Question: I hope someone can help me out with a Bootstrap 3 problem I am experiencing.
A screenshot explains the problem way better, than I can explain in English. So, please, see below.

As you can see I have 2 columns on the left side and 1 on the right together with the Bootstrap carousel. But the problem is, I am getting empty (white) space under the left column.
I would like the right column + carousel match the left columns in height. So everything is aligned. The left columns have the correct height (there is already text content in them in my real design). I think this should be possible, but I have no clue on how to achieve this.
I tried several weird things myself, though it works for one browser, it obviously doesn't work for the other. So I am looking for a solution for this. I think it's possible by making some changes to the carousel?
Since this is only a (small) part of the full website I am working on, I will paste the necessary code. Maybe someone can take a look and come up with a solution or idea?
(please ignore the inline stuff, I am still testing some stuff before I add classes to them)
Partial HTML code:
'''
<div class="row clearfix no-gutter">
<div class="col-md-7 column">
<div class="row clearfix">
<div class="col-md-12 column">
<div class="box-contents fontsize938">
<div style="float:right;font-size:0.938em;padding-top:10px;color:#777;">subtitleright</div>
<img src="images/mini_logo.png" width="21" height="22" class="minilogo" alt=""/><h4>Header</h4>
<div class="multiColumn">
<ul class="webss">
<li><span class="glyphicon glyphicon-play smallglyph" aria-hidden="true"></span> Ipsum Lorem stuff</li>
<li><span class="glyphicon glyphicon-play smallglyph" aria-hidden="true"></span> Ipsum Lorem stuff</li>
<li><span class="glyphicon glyphicon-play smallglyph" aria-hidden="true"></span> Ipsum Lorem stuff</li>
<li><span class="glyphicon glyphicon-play smallglyph" aria-hidden="true"></span> Ipsum Lorem stuff</li>
<li><span class="glyphicon glyphicon-play smallglyph" aria-hidden="true"></span> Ipsum Lorem stuff</li>
<li><span class="glyphicon glyphicon-play smallglyph" aria-hidden="true"></span> Ipsum Lorem stuff</li>
<li><span class="glyphicon glyphicon-play smallglyph" aria-hidden="true"></span> Ipsum Lorem stuff</li>
<li><span class="glyphicon glyphicon-play smallglyph" aria-hidden="true"></span> Ipsum Lorem stuff</li>
<li><span class="glyphicon glyphicon-play smallglyph" aria-hidden="true"></span> Ipsum Lorem stuff</li>
<li><span class="glyphicon glyphicon-play smallglyph" aria-hidden="true"></span> Ipsum Lorem stuff</li>
</ul>
</div>
<div style="height:22px;padding:2px 8px 0 7px;">
<div style="float:left;"><a class="weblink" href="info.php" title="Ipsum Lorem stuff" target="_parent"><span class="glyphicon glyphicon-info-sign" aria-hidden="true"></span>&nbsp; Ipsum Lorem stuff</a></div>
<div style="float:right;"><a class="weblink" href="best.php" title="Ipsum Lorem stuff" target="_parent"><span class="glyphicon glyphicon-shopping-cart" aria-hidden="true"></span>&nbsp; Ipsum Lorem stuff</a></div>
</div>
</div>
</div>
</div>
<div class="row clearfix">
<div class="col-md-12 column">
<div class="box-contents fontsize938">
<div style="float:right;font-size:0.938em;padding-top:10px;color:#777;">subtitleright</div>
<img src="images/mini_logo.png" width="21" height="22" class="minilogo" alt=""/><h4>Header</h4>
<div class="multiColumn">
<ul class="webss">
<li><span class="glyphicon glyphicon-play smallglyph" aria-hidden="true"></span> Ipsum Lorem stuff</li>
<li><span class="glyphicon glyphicon-play smallglyph" aria-hidden="true"></span> Ipsum Lorem stuff</li>
<li><span class="glyphicon glyphicon-play smallglyph" aria-hidden="true"></span> Ipsum Lorem stuff</li>
<li><span class="glyphicon glyphicon-play smallglyph" aria-hidden="true"></span> Ipsum Lorem stuff</li>
<li><span class="glyphicon glyphicon-play smallglyph" aria-hidden="true"></span> Ipsum Lorem stuff</li>
<li><span class="glyphicon glyphicon-play smallglyph" aria-hidden="true"></span> Ipsum Lorem stuff</li>
<li><span class="glyphicon glyphicon-play smallglyph" aria-hidden="true"></span> Ipsum Lorem stuff</li>
<li><span class="glyphicon glyphicon-play smallglyph" aria-hidden="true"></span> Ipsum Lorem stuff</li>
<li><span class="glyphicon glyphicon-play smallglyph" aria-hidden="true"></span> Ipsum Lorem stuff</li>
<li><span class="glyphicon glyphicon-play smallglyph" aria-hidden="true"></span> Ipsum Lorem stuff</li>
</ul>
</div>
<div style="height:22px;padding:2px 8px 0 7px;">
<div style="float:left;"><a class="weblink" href="info.php" title="Ipsum Lorem stuff" target="_parent"><span class="glyphicon glyphicon-info-sign" aria-hidden="true"></span>&nbsp; Ipsum Lorem stuff</a></div>
<div style="float:right;"><a class="weblink" href="best.php" title="Ipsum Lorem stuff" target="_parent"><span class="glyphicon glyphicon-shopping-cart" aria-hidden="true"></span>&nbsp; Ipsum Lorem stuff</a></div>
</div>
</div>
</div>
</div>
</div>
<div class="col-md-5">
<div class="row">
<div class="col-md-12">
<form method="post" action="req.php" id="checkd1" class="formd">
<div class="input-group input-group-sm">
<span class="input-group-addon broundleft"><i class="glyphicon glyphicon-globe"></i></span>
<input type="text" class="form-control" name="webbb" placeholder="Ipsum Lorem stuff">
<input type="hidden" name="request" value="single">
<span class="input-group-btn"><button class="btn btn-primary broundright" type="submit"><i class="glyphicon glyphicon-search"></i> &nbsp;Check!</button></span>
</div>
</form>
</div>
</div>
<div class="row">
<div class="col-md-12 column">
<div id="carousel-index" class="carousel slide" data-ride="carousel">
<div class="carousel-inner">
<div class="item active"><img src="images/gallery1.jpg" alt="Ipsum Lorem stuff"></div>
<div class="item"><img src="images/gallery2.jpg" alt="Ipsum Lorem stuff"></div>
<div class="item"><img src="images/gallery3.jpg" alt="Ipsum Lorem stuff"></div>
</div>
</div>
</div>
</div>
</div>
</div>
'''
Carousel CSS:
'''
.carousel-inner>.item>img, .carousel-inner>.item>a>img{
display:block;
height:auto;
max-width:100%;
line-height:1;
width:100%;
overflow:hidden;
border-radius:6px;
-moz-border-radius:6px;
-webkit-border-radius:6px;
-khtml-border-radius:6px;
border:1px solid #fff;
}
.carousel{
border-radius:6px;
-moz-border-radius:6px;
-webkit-border-radius:6px;
-khtml-border-radius:6px;
border:1px solid #d5d5d5;
-moz-box-shadow: 2px 2px 1px #e1e1e1;
-webkit-box-shadow: 2px 2px 1px #e1e1e1;
box-shadow: 2px 2px 1px #e1e1e1;
overflow:hidden;
}
'''
If you need more stuff from me please ask. I am already glad that you are taking a look at this. Many thanks in advance...!
//UPDATE #1
As requested I created (my first) JSFiddle, which is located here: <URL>
You have to resize the windows width (to a maximum) to see the problem I am experiencing. Also on smaller sizes the carousel is not matched to the left columns.
//UPDATE #2
Well I tried several solutions which are found on Stackoverflow and elsewhere, but non are working. I also tried setting "max-height:332px;" to the carousel. This works, but very limited. In Firefox it works, but other browsers not (size mismatch due to HTML/CSS probably). Also when window size becomes smaller the height is even more off (= smaller).
I wish someone could provide a working solution whatsoever, maybe even by using javascript?
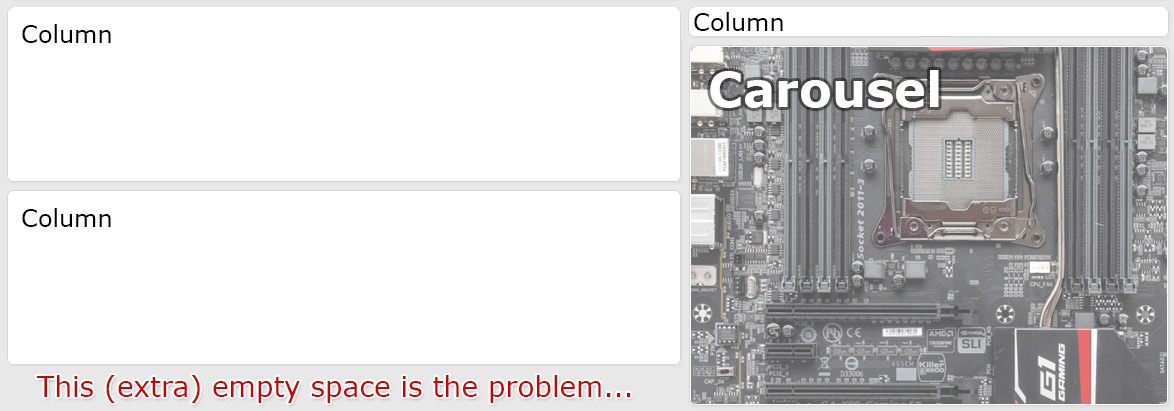
Answer: Here is the working fiddle <URL>.
Since Bootstrap sets the carousel image height to 'auto' in order to allow it to expand according to its aspect ratio. Hence, you have to fix the height of the carousel image so that it won't change with the screen resize. For this, just add following media query in your CSS,
'''
@media (min-width: 1200px){
.carousel-inner>.item>img,
.carousel-inner>.item>a>img{
height: 295px;
}
}
@media (min-width: 992px){
.carousel-inner>.item>img,
.carousel-inner>.item>a>img{
height: 295px;
}
}
'''
Although this might result in stretching of the image, but it would achieve what you want.
<-----UPDATE----->
Here is a 'jquery' solution, check out the updated fiddle <URL>
Just include 'jquery' and this code,
'''
$(document).ready(function(){
$(window).resize(function(){
if (window.matchMedia('(min-width: 992px)').matches || window.matchMedia('(min-width: 1200px)').matches) {
var newHeight = $('#col7').outerHeight() - $('#row1').outerHeight() - 10;
$('#carousel-index .item img').css('height',newHeight+'px');
}
else{
$('#carousel-index .item img').css('height','auto');
}
});
$(window).resize();
});
'''
'window.matchMedia()' is fully consistent with the CSS media queries and the browser support is quite good. Although, it doesn't support IE9.